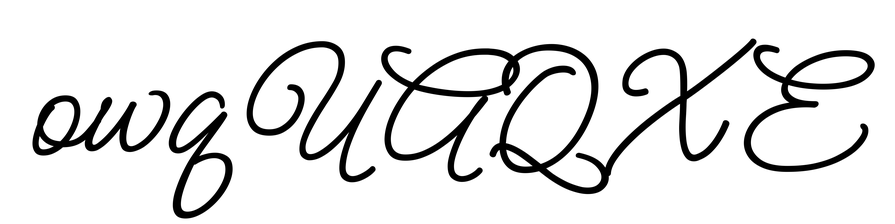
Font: MeowScript-Regular